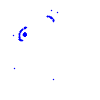
Particle: kaon